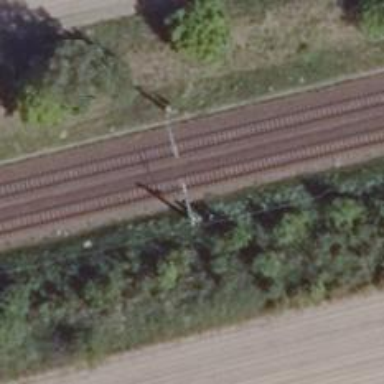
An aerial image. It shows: Milestone along the railway with catenary mast.